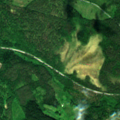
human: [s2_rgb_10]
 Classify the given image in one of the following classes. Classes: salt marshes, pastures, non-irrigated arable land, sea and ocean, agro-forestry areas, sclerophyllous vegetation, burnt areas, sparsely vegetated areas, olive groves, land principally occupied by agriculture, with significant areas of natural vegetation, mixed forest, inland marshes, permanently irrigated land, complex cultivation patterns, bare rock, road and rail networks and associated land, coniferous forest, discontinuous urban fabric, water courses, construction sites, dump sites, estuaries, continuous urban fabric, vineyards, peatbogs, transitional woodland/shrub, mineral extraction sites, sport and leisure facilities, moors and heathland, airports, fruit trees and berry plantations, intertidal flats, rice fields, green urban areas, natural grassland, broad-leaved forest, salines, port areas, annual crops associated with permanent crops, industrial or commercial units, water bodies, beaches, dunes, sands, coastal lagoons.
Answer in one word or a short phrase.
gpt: coniferous forest, mixed forest